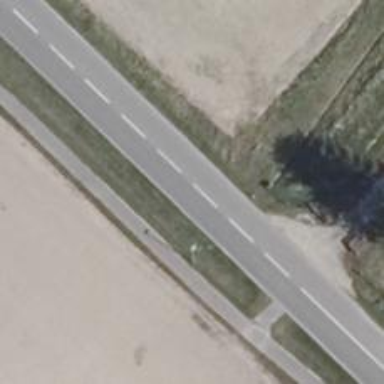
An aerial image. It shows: Unclassified road with asphalt surface.